Question: The problem:
I have a graph in which the boolean state of each vertex is constrained by a logical relation given the states of connected vertices. The edges describe reactions, where each reaction has a set of activators (that promote it), repressors (that inhibit the reaction), and products (that can be turned on when the reaction occurs). For some of the vertices, there is a known boolean assignment of which state they should be in. My goal is to find an assignment of all the booleans in the graph that maximizes agreement with the known assignments while obeying the logical constraints of the graph.
EDIT:
Here is the ILP objective and the constraints I am proposing to use:
Basically, my objective is to find an assignment of state to all species in the graph that most closely agrees with the "true" assignment of states (M), which are known from data. Not all species in the graph have a known state.
The first constraint specifies that a reaction can only occur if all of the activating species and none of the inhibiting species are TRUE.
The second constraint says that a species can be TRUE if one of the reactions that produces it is TRUE, or if it is specified as an input node.
From what I've read so far, this problem is a good candidate for a B&B approach. However, I am having trouble estimating what the time complexity will be for B&B and for a brute force search. My guess is that a brute force search will be 2^n, where n=number of vertices, since this is the total number of nodes that would be generated by the B&B tree in the worst case. But it seems like the number of constraints that have to be evaluated should also factor into the complexity for B&B and brute force, but I'm not sure how.
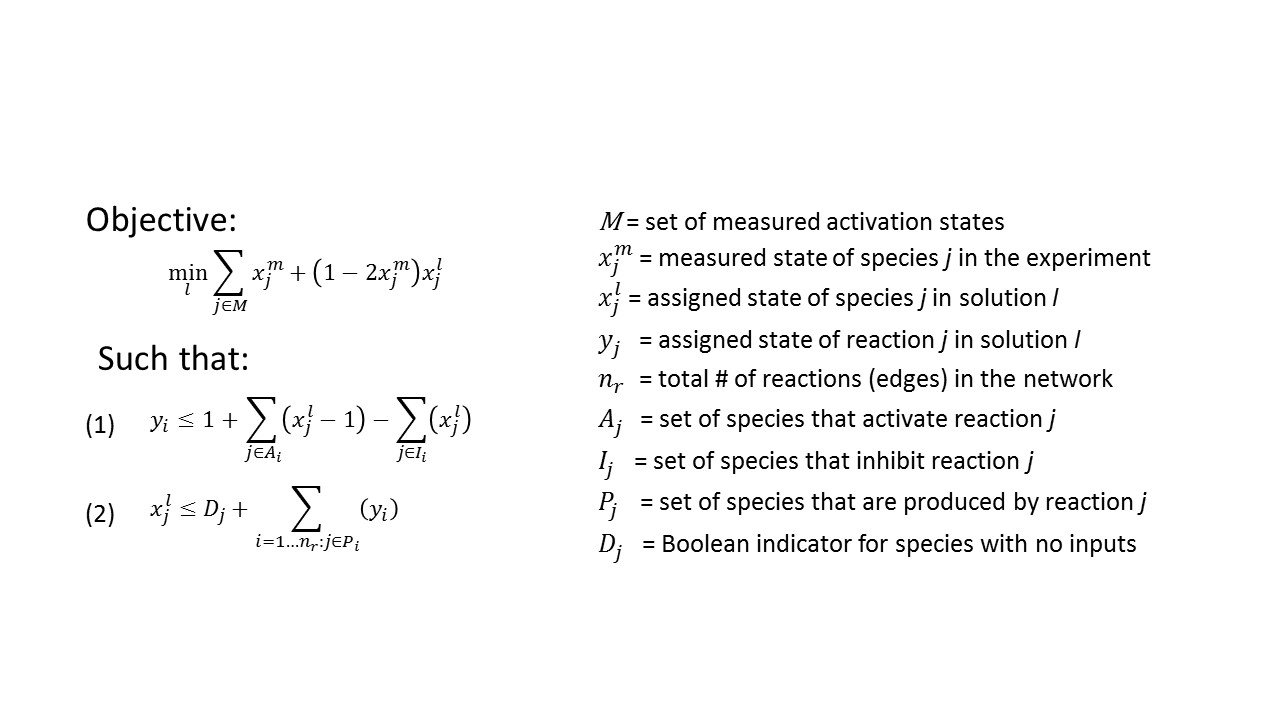
Answer: If I were going to feed this problem to an ILP solver, then this is the formulation that I would try first. (Emphasis on , because this activity usually involves a fair amount of trial and error.)
'''
min sum_{species i measured true} x_i
- sum_{species i measured false} x_i
subject to
for each species i inhibiting reaction j:
x_i + y_j <= 1
for each species i activating reaction j:
x_i - y_j >= 0
for each non-input species i:
x_i - sum_{reaction j producing species i} y_j <= 0
(binary)
for each species i:
x_i in {0, 1}
for each reaction j:
y_j in {0, 1}
'''
I split your constraint (1) because I don't think that it does what you want with binary constraints on the variables. I don't have a lot of intuition about what the relaxation quality will be like (if it's bad, my guess is that summing the 'y_j's will be to blame). Another possibility would be to use a constraint solver; I have much less experience with those.
Researchers in combinatorial optimization tend to favor experimental evaluations over theoretical asymptotic time bounds, because the latter are hard to come by and usually unduly pessimistic. In the worst case, branch and bound won't obtain any useful bounds, and the cost will be brute force times the cost of evaluating each node (probably polynomial).